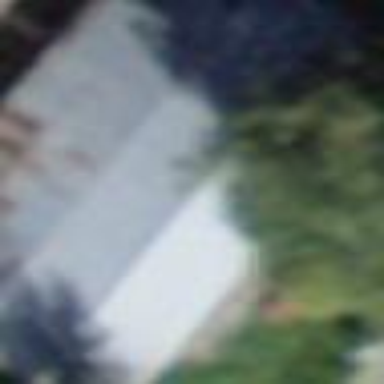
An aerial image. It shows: Farm auxiliary building.